Aerial crown-view tile of a tropical tree (Barro Colorado Island, Panama), acquired 20250715:
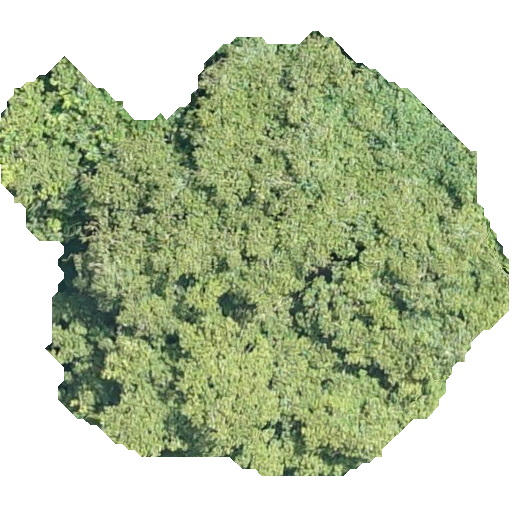
Species: Tachigali panamensis
GBIF accepted scientific name: Tachigali panamensis
Crown area: 240.288 m²